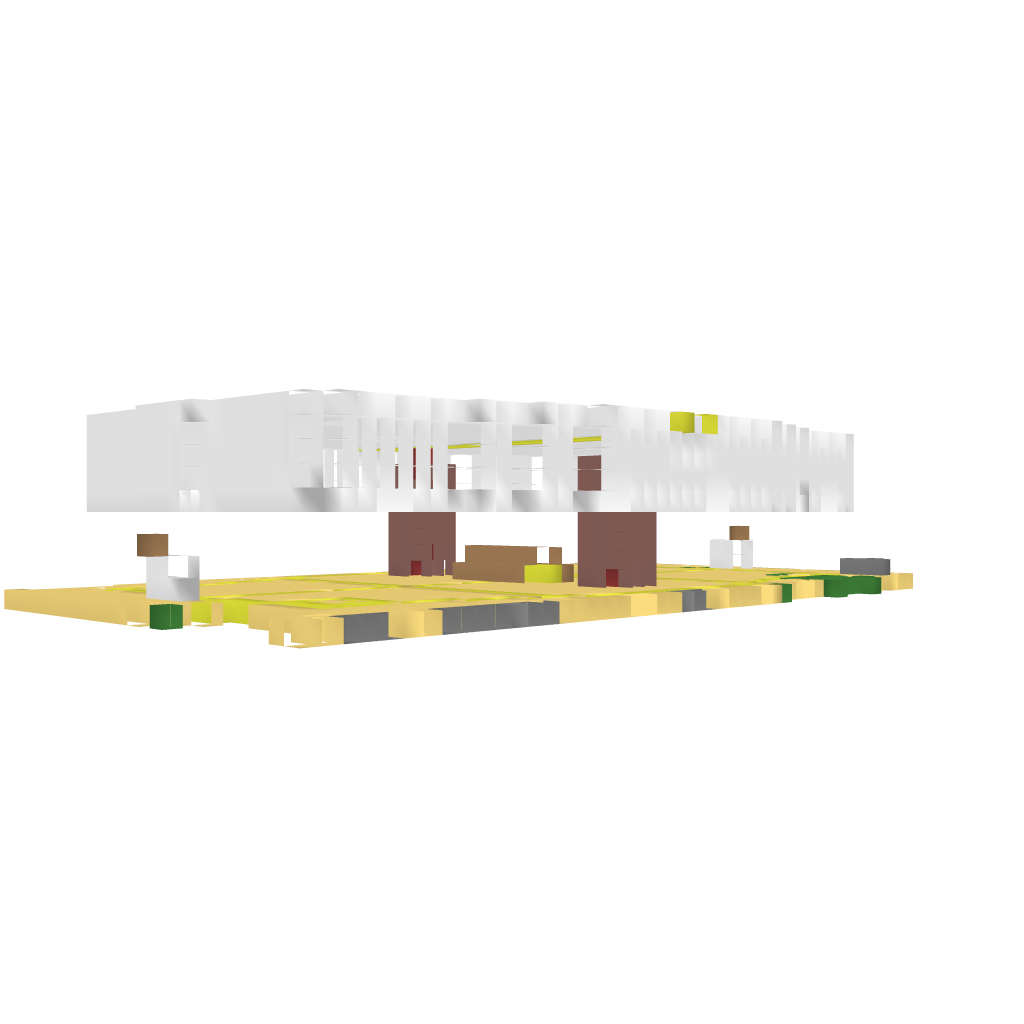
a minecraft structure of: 1 V 1 PVP arena bad low quality